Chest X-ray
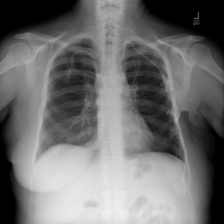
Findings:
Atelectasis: negative
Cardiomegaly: negative
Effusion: negative
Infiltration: negative
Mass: negative
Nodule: negative
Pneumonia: negative
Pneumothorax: negative
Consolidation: negative
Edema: negative
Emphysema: negative
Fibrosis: negative
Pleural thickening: negative
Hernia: negative